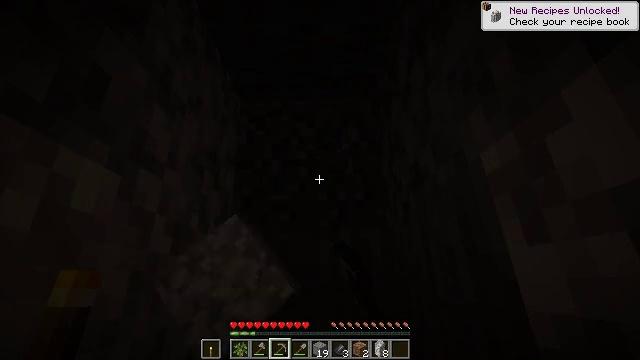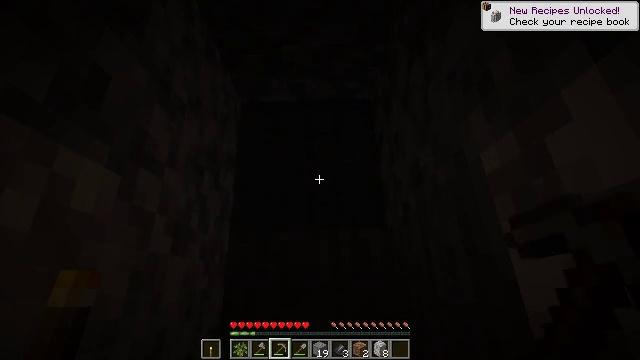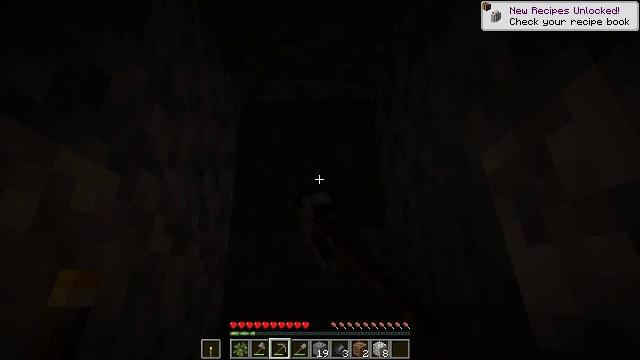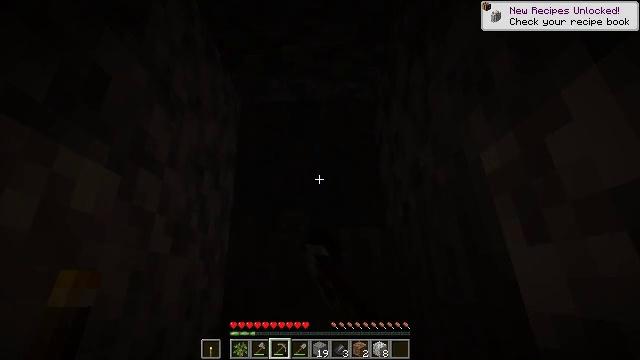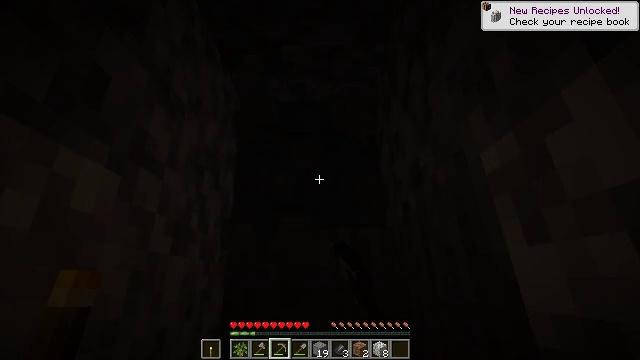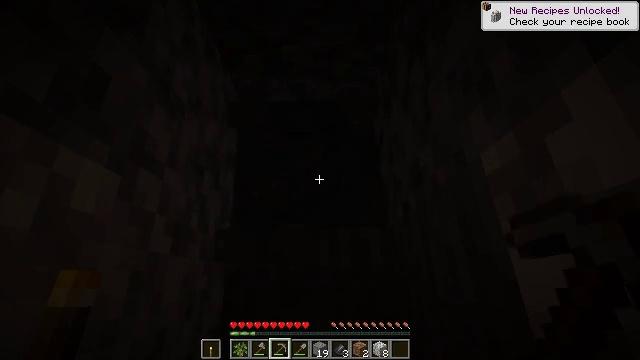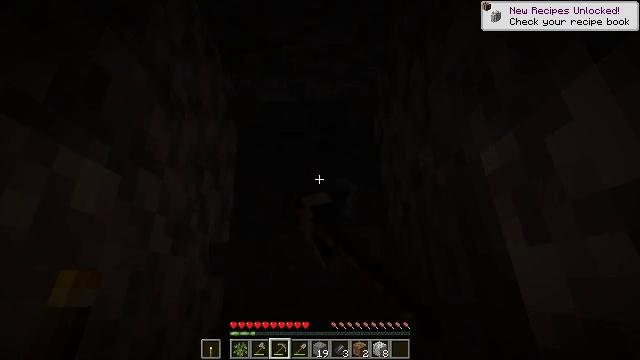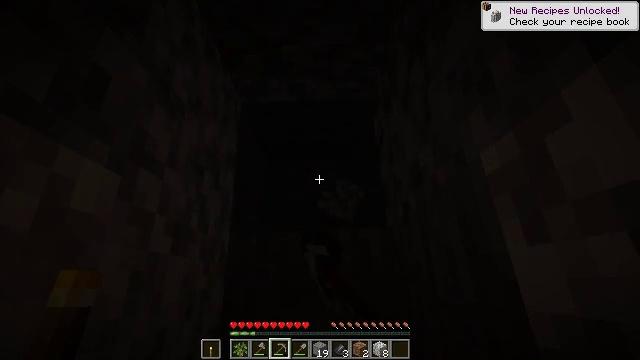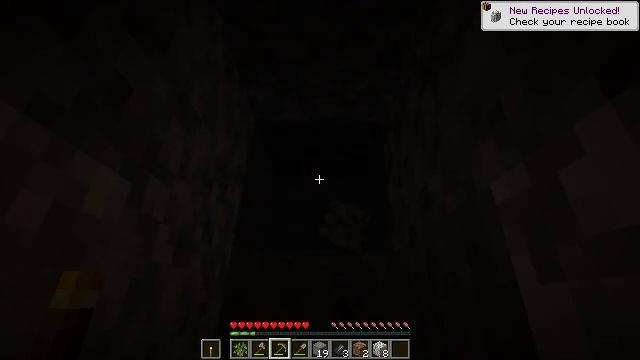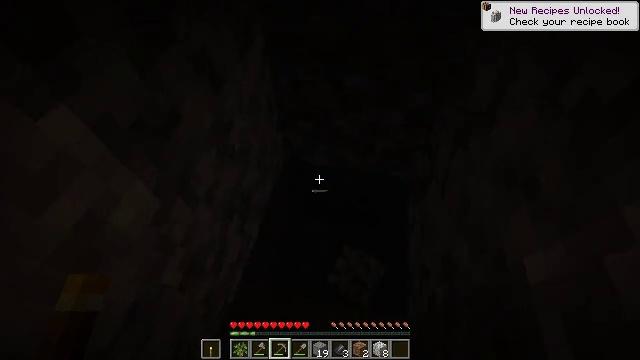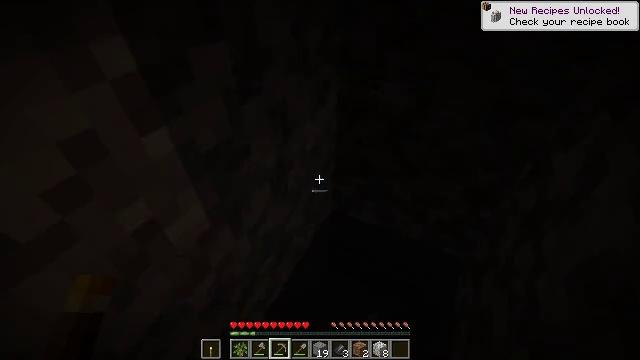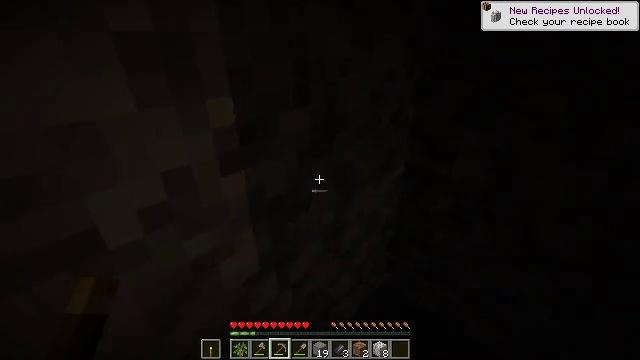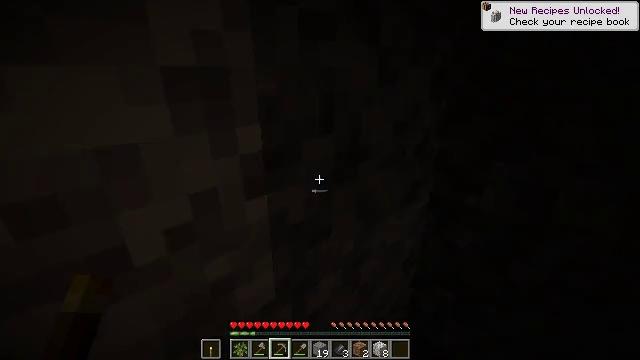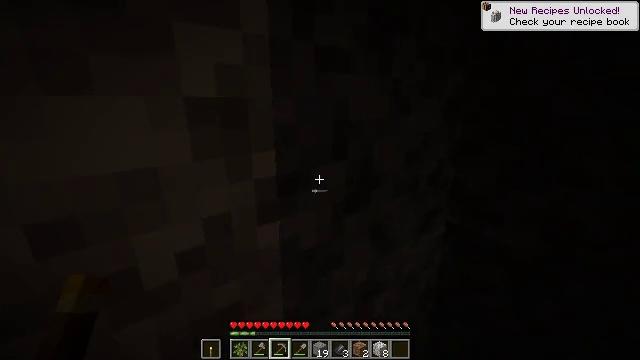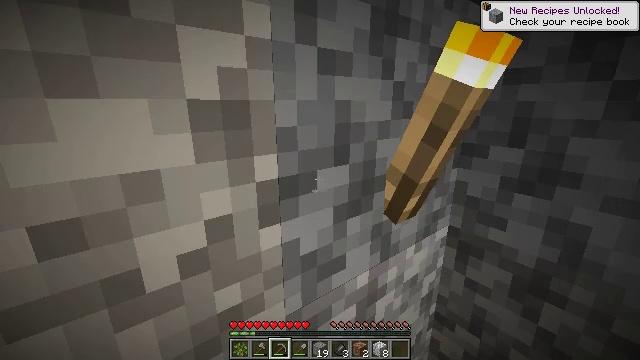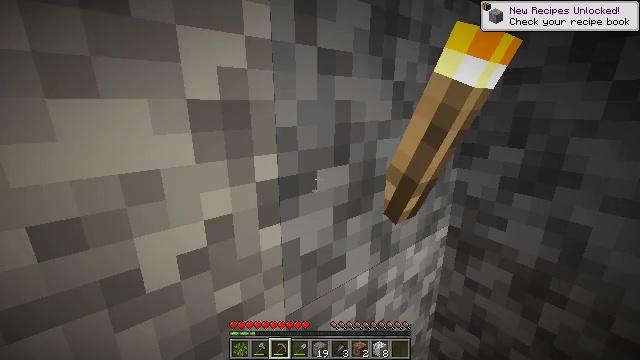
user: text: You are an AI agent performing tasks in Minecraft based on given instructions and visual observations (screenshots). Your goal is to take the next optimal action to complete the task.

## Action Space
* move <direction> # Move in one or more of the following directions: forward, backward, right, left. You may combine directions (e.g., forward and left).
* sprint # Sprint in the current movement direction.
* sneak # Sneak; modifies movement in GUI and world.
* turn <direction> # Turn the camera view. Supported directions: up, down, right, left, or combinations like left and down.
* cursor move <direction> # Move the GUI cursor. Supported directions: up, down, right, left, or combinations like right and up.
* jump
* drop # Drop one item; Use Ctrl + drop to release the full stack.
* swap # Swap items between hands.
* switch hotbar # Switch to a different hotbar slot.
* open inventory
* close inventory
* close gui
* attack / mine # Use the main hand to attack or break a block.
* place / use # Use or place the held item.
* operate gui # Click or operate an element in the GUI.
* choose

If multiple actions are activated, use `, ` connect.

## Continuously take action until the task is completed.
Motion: motion action
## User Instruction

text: Dig up the stone with a tool.
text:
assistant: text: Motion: attack / mine
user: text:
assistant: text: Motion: attack / mine
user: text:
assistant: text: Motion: attack / mine
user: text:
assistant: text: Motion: attack / mine
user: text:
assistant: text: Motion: attack / mine
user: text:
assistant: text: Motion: attack / mine
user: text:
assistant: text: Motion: attack / mine
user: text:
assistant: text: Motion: turn left and up, attack / mine
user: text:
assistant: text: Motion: turn left and up
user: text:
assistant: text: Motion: turn left and up
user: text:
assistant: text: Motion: turn left and up
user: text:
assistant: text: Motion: turn left and up
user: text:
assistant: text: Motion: turn left and up
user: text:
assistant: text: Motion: use / place
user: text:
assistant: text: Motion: use / place
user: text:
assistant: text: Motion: use / place
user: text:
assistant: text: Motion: use / place
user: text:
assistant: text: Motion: turn right and down
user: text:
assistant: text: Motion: turn right and down
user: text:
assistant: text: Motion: turn right and down
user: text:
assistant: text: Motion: turn right and down
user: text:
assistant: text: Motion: turn right and down
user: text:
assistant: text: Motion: move forward
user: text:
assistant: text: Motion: move forward
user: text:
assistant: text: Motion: move forward
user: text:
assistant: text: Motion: move forward, attack / mine
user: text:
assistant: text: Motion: move forward, attack / mine
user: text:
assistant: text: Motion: move forward, attack / mine
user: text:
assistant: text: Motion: attack / mine
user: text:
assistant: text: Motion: attack / mine